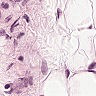
Metastatic tissue present: no